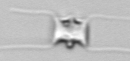
Label: Chaetoceros_didymus